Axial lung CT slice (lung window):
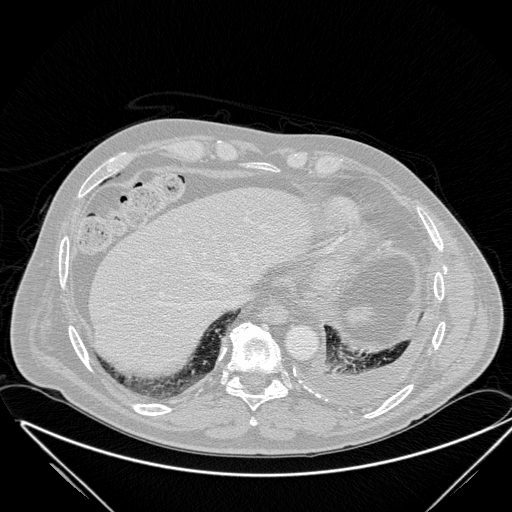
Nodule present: no